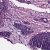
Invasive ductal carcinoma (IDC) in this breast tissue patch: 1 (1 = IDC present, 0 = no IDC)